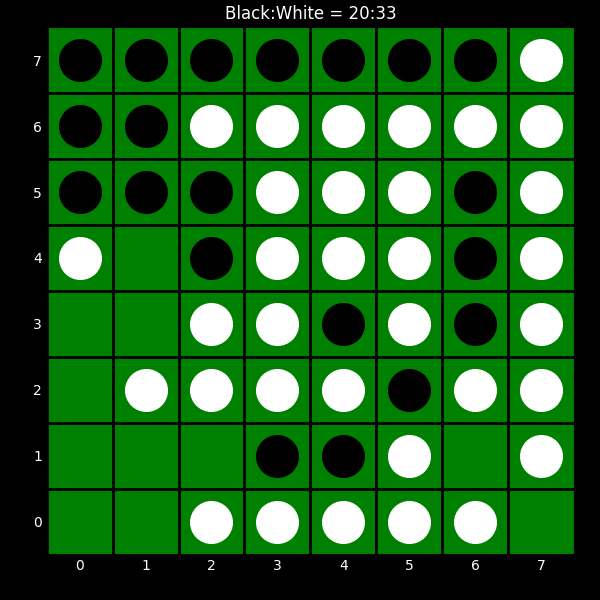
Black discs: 20
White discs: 33